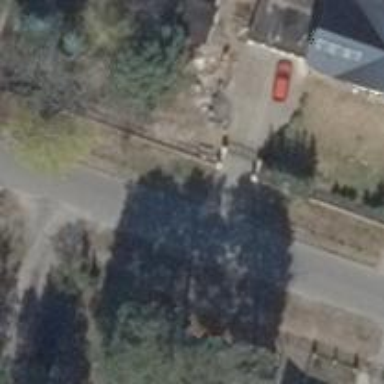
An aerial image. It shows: Driveway.